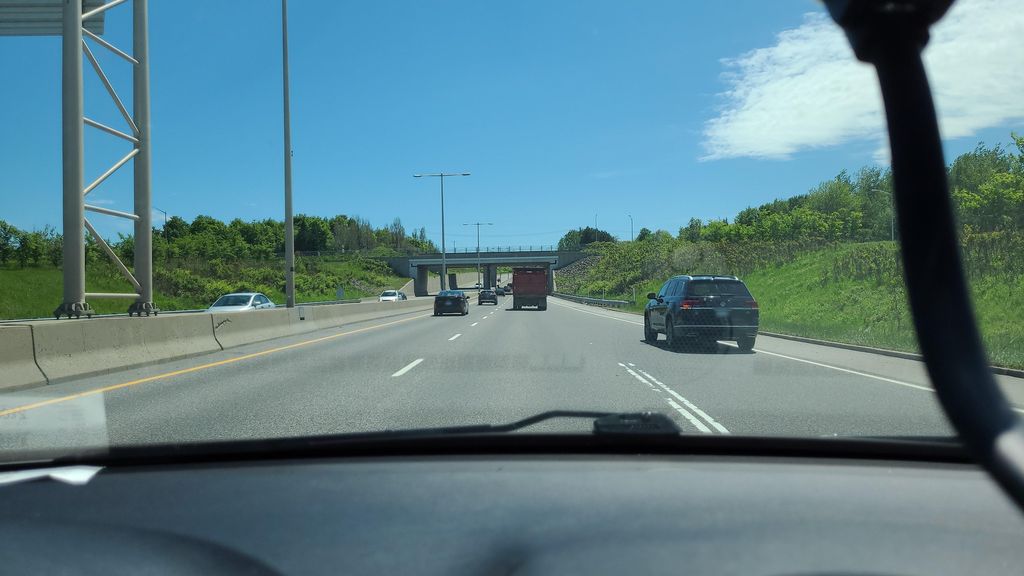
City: quebec_city